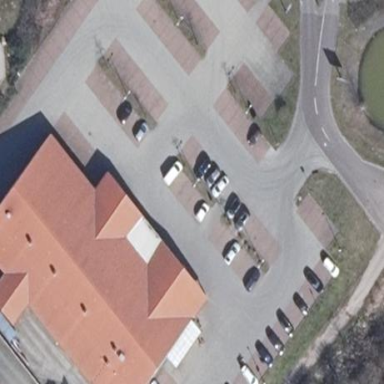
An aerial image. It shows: Parking area with surface.